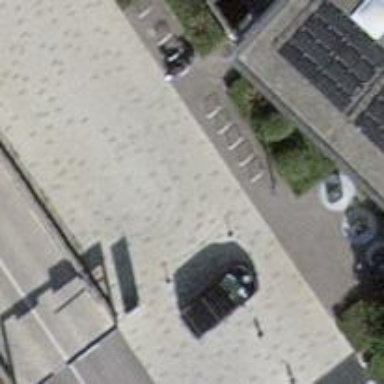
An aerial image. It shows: Bicycle parking area with stands.